Aerial crown-view tile of a tropical tree (Barro Colorado Island, Panama), acquired 20250512:
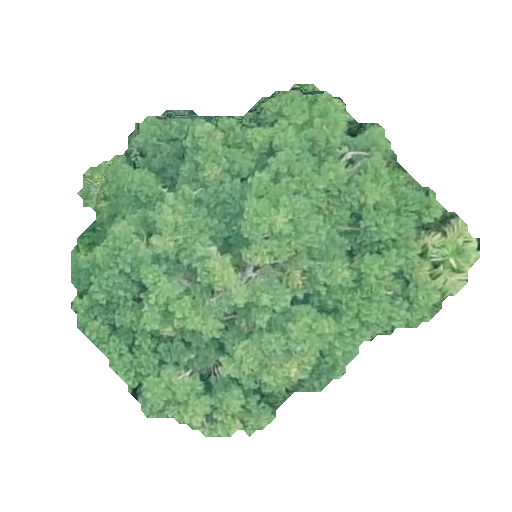
Species: Jacaranda copaia
GBIF accepted scientific name: Jacaranda copaia
Crown area: 138.737 m²